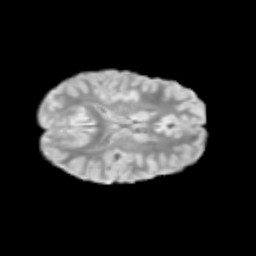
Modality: T2w
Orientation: axial
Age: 10
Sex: female
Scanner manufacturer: siemens
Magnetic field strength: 3 T
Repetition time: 3.8 s
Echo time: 0.07 s